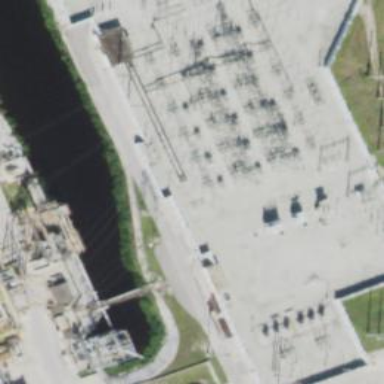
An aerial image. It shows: Switch for power supply.